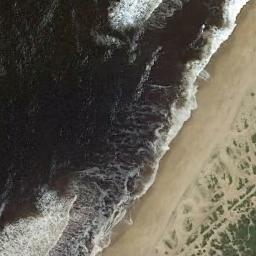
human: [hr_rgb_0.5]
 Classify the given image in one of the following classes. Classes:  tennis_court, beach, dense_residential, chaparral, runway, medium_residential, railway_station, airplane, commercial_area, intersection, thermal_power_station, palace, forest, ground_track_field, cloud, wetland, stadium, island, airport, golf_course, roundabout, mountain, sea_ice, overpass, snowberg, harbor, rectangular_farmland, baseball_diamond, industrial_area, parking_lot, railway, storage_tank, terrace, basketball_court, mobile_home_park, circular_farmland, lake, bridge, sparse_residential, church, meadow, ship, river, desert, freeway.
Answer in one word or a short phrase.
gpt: beach